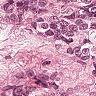
Metastatic tissue present: yes